Question: I've set my 'article' element to a 'max-height' of '90%', but if content inside grows beyond this value it continues to flow through and below my 'footer'.
Is there a way that i can make '#libraries' become scrollable if it becomes full with content? So content doesn't go beyond my 'footer'.
<URL>
'html'
'''
<div id="libraryView">
<article id="libraries">Test
<br/>Test
<br/>Test
<br/>Test
<br/>Test
<br/>Test
<br/>Test
<br/>Test
<br/>Test
<br/>Test
<br/>Test
<br/>Test
<br/>Test
<br/>Test
<br/>Test
<br/>Test
<br/>Test
<br/>Test
<br/>Test
<br/>Test
<br/>Test
<br/>Test
<br/>Test
<br/>Test
<br/>Test
<br/>Test
<br/>Test
<br/>Test
<br/>Test
<br/>Test
<br/>Test
<br/>Test
<br/>Test
<br/>Test
<br/>Test
<br/>Test
<br/>Test
<br/>Test
<br/>Test
<br/>Test
<br/>Test
<br/>
</article>
<footer>
<button id="libraryAdd">Add</button>
<button id="libraryBack">Back</button>
</footer>
</div>
'''
'css'
'''
html, body {
height: 98%;
}
#libraries {
background-color: #E6E6E6;
max-height: 90%;
}
#libraryView {
background-color: #A6A6A6;
height: 100%;
}
'''

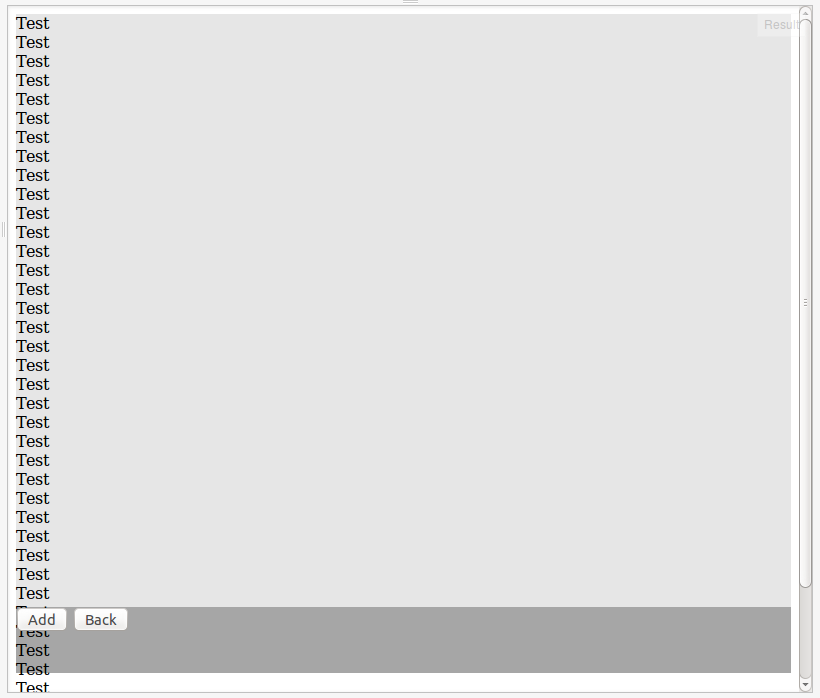
Answer: Use <URL> property like this 'overflow:auto' on your container:
'''
html,
body {
height: 98%;
}
#libraries {
background-color: #E6E6E6;
max-height: 90%;
overflow: auto;
}
#libraryView {
background-color: #A6A6A6;
height: 100%;
}
'''
'''
<div id="libraryView">
<article id="libraries">Test
<br/>Test
<br/>Test
<br/>Test
<br/>Test
<br/>Test
<br/>Test
<br/>Test
<br/>Test
<br/>Test
<br/>Test
<br/>Test
<br/>Test
<br/>Test
<br/>Test
<br/>Test
<br/>Test
<br/>Test
<br/>Test
<br/>Test
<br/>Test
<br/>Test
<br/>Test
<br/>Test
<br/>Test
<br/>Test
<br/>Test
<br/>Test
<br/>Test
<br/>Test
<br/>Test
<br/>Test
<br/>Test
<br/>Test
<br/>Test
<br/>Test
<br/>Test
<br/>Test
<br/>Test
<br/>Test
<br/>Test
<br/>
</article>
<footer>
<button id="libraryAdd">Add</button>
<button id="libraryBack">Back</button>
</footer>
</div>
'''
<URL>